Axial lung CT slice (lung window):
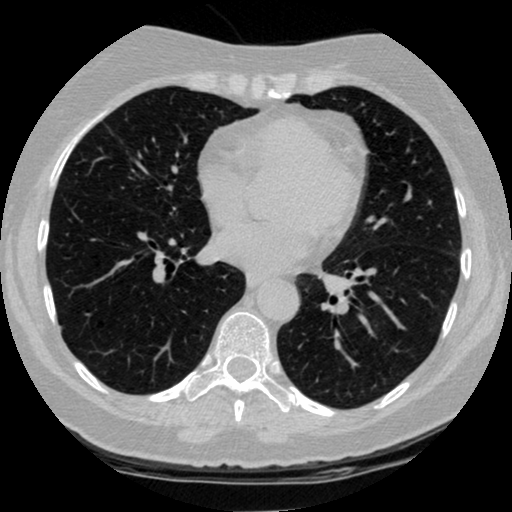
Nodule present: no